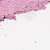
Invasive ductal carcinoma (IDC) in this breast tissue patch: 0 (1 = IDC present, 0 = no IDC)